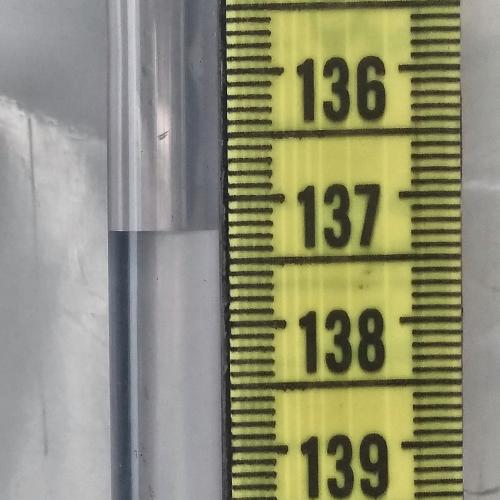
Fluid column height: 137.3 cm